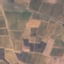
Label: PermanentCrop